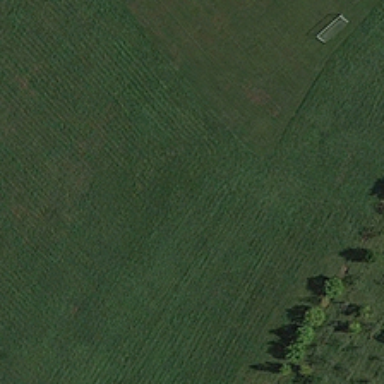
The meadow is green ,smooth and endless .